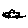
Label: car